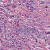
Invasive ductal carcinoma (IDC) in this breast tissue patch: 1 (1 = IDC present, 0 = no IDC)